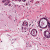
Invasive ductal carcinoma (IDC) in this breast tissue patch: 0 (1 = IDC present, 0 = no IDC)